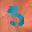
Label: 3